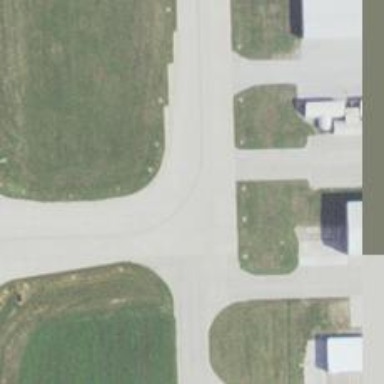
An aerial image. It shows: View of taxiway at the airport.